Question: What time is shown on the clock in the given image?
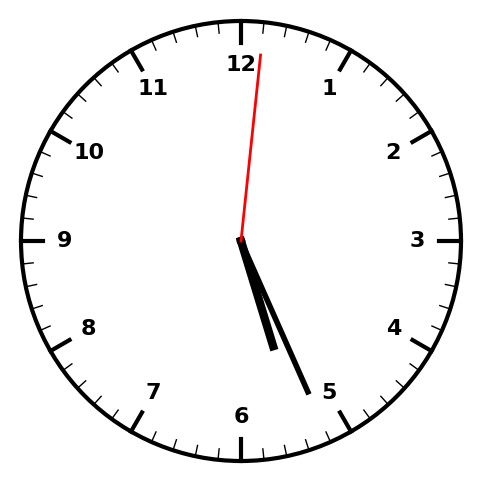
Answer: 05:26:01